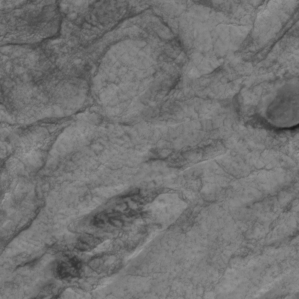
Label: non_frost